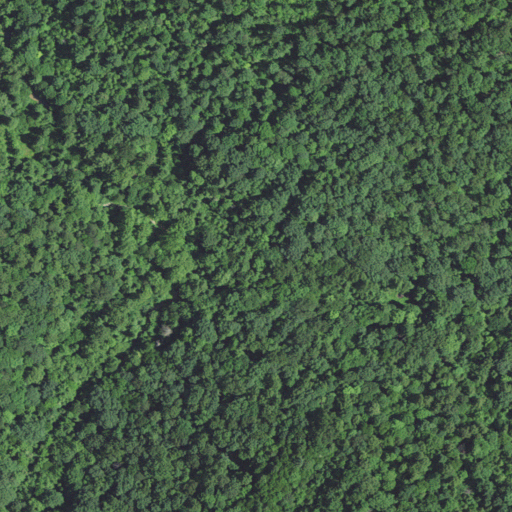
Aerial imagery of valley in West Virginia named James Hollow containing deciduous forest and mixed forest